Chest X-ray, PA view. Patient: 42 years old, sex M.
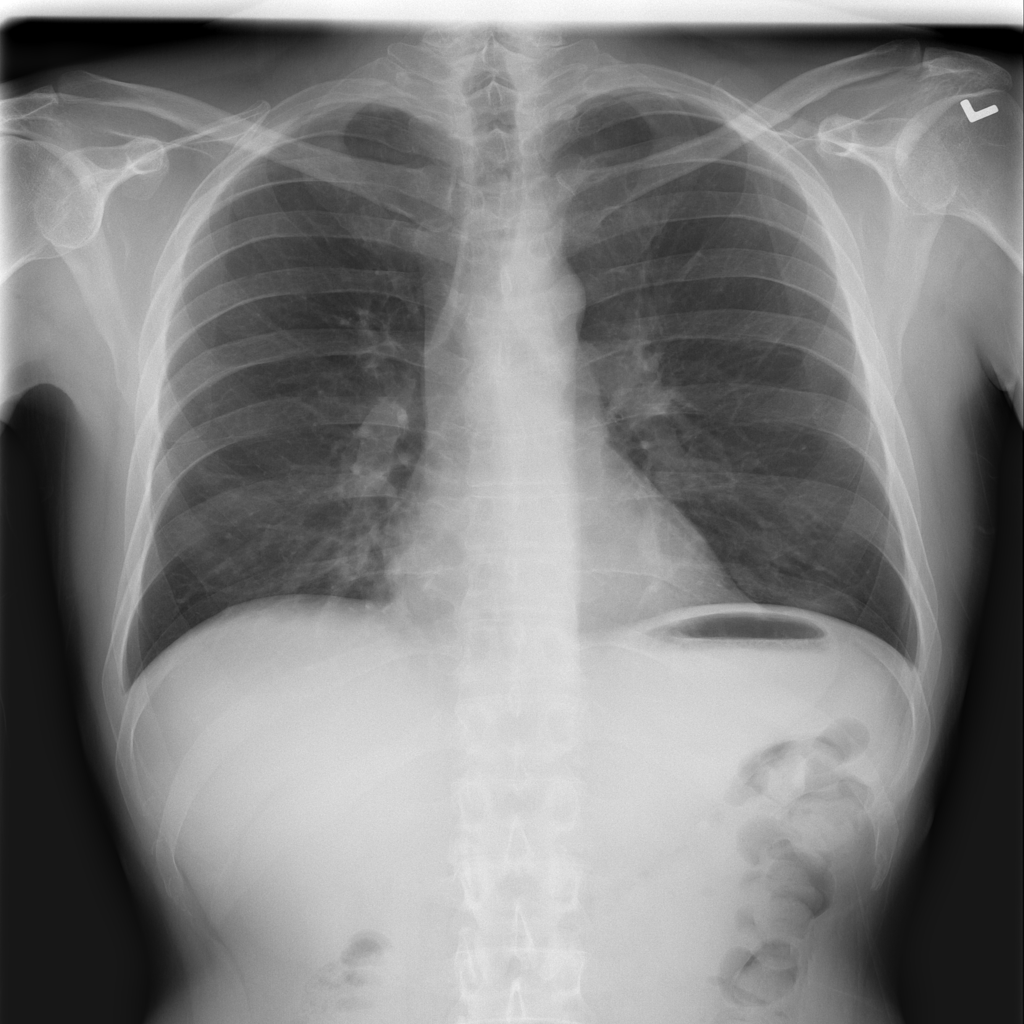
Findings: No Finding